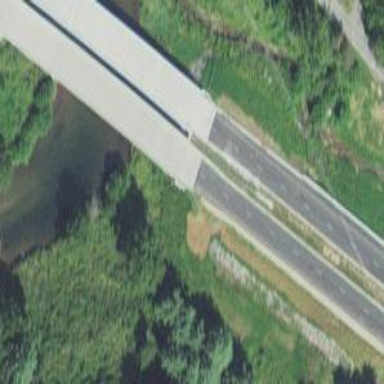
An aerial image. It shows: Trunk road bridge.